Field crop: tomato
Growth stage: 1
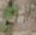
Species: solanum